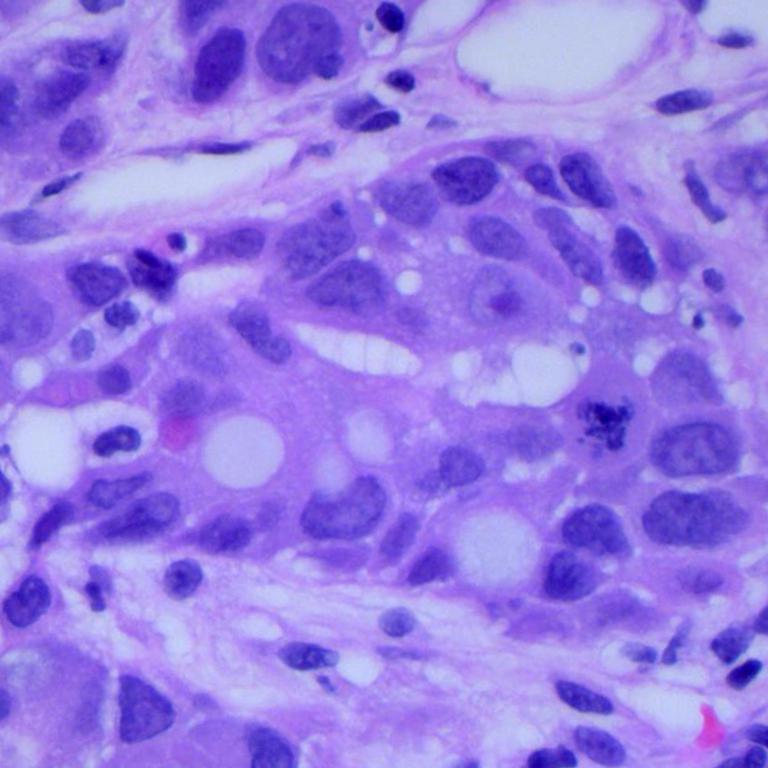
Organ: lung
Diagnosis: adenocarcinomas